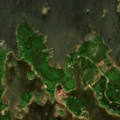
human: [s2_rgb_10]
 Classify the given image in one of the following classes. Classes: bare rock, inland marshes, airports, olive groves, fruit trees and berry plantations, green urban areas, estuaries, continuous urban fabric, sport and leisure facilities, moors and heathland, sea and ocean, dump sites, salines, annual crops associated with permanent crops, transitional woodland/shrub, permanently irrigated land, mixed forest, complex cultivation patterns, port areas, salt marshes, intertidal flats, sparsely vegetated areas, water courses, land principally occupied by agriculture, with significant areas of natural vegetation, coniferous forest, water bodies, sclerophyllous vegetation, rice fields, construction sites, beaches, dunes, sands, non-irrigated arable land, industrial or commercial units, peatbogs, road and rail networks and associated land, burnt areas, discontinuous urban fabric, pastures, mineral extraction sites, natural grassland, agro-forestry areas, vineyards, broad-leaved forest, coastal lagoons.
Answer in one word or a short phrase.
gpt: mixed forest, sea and ocean